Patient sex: F
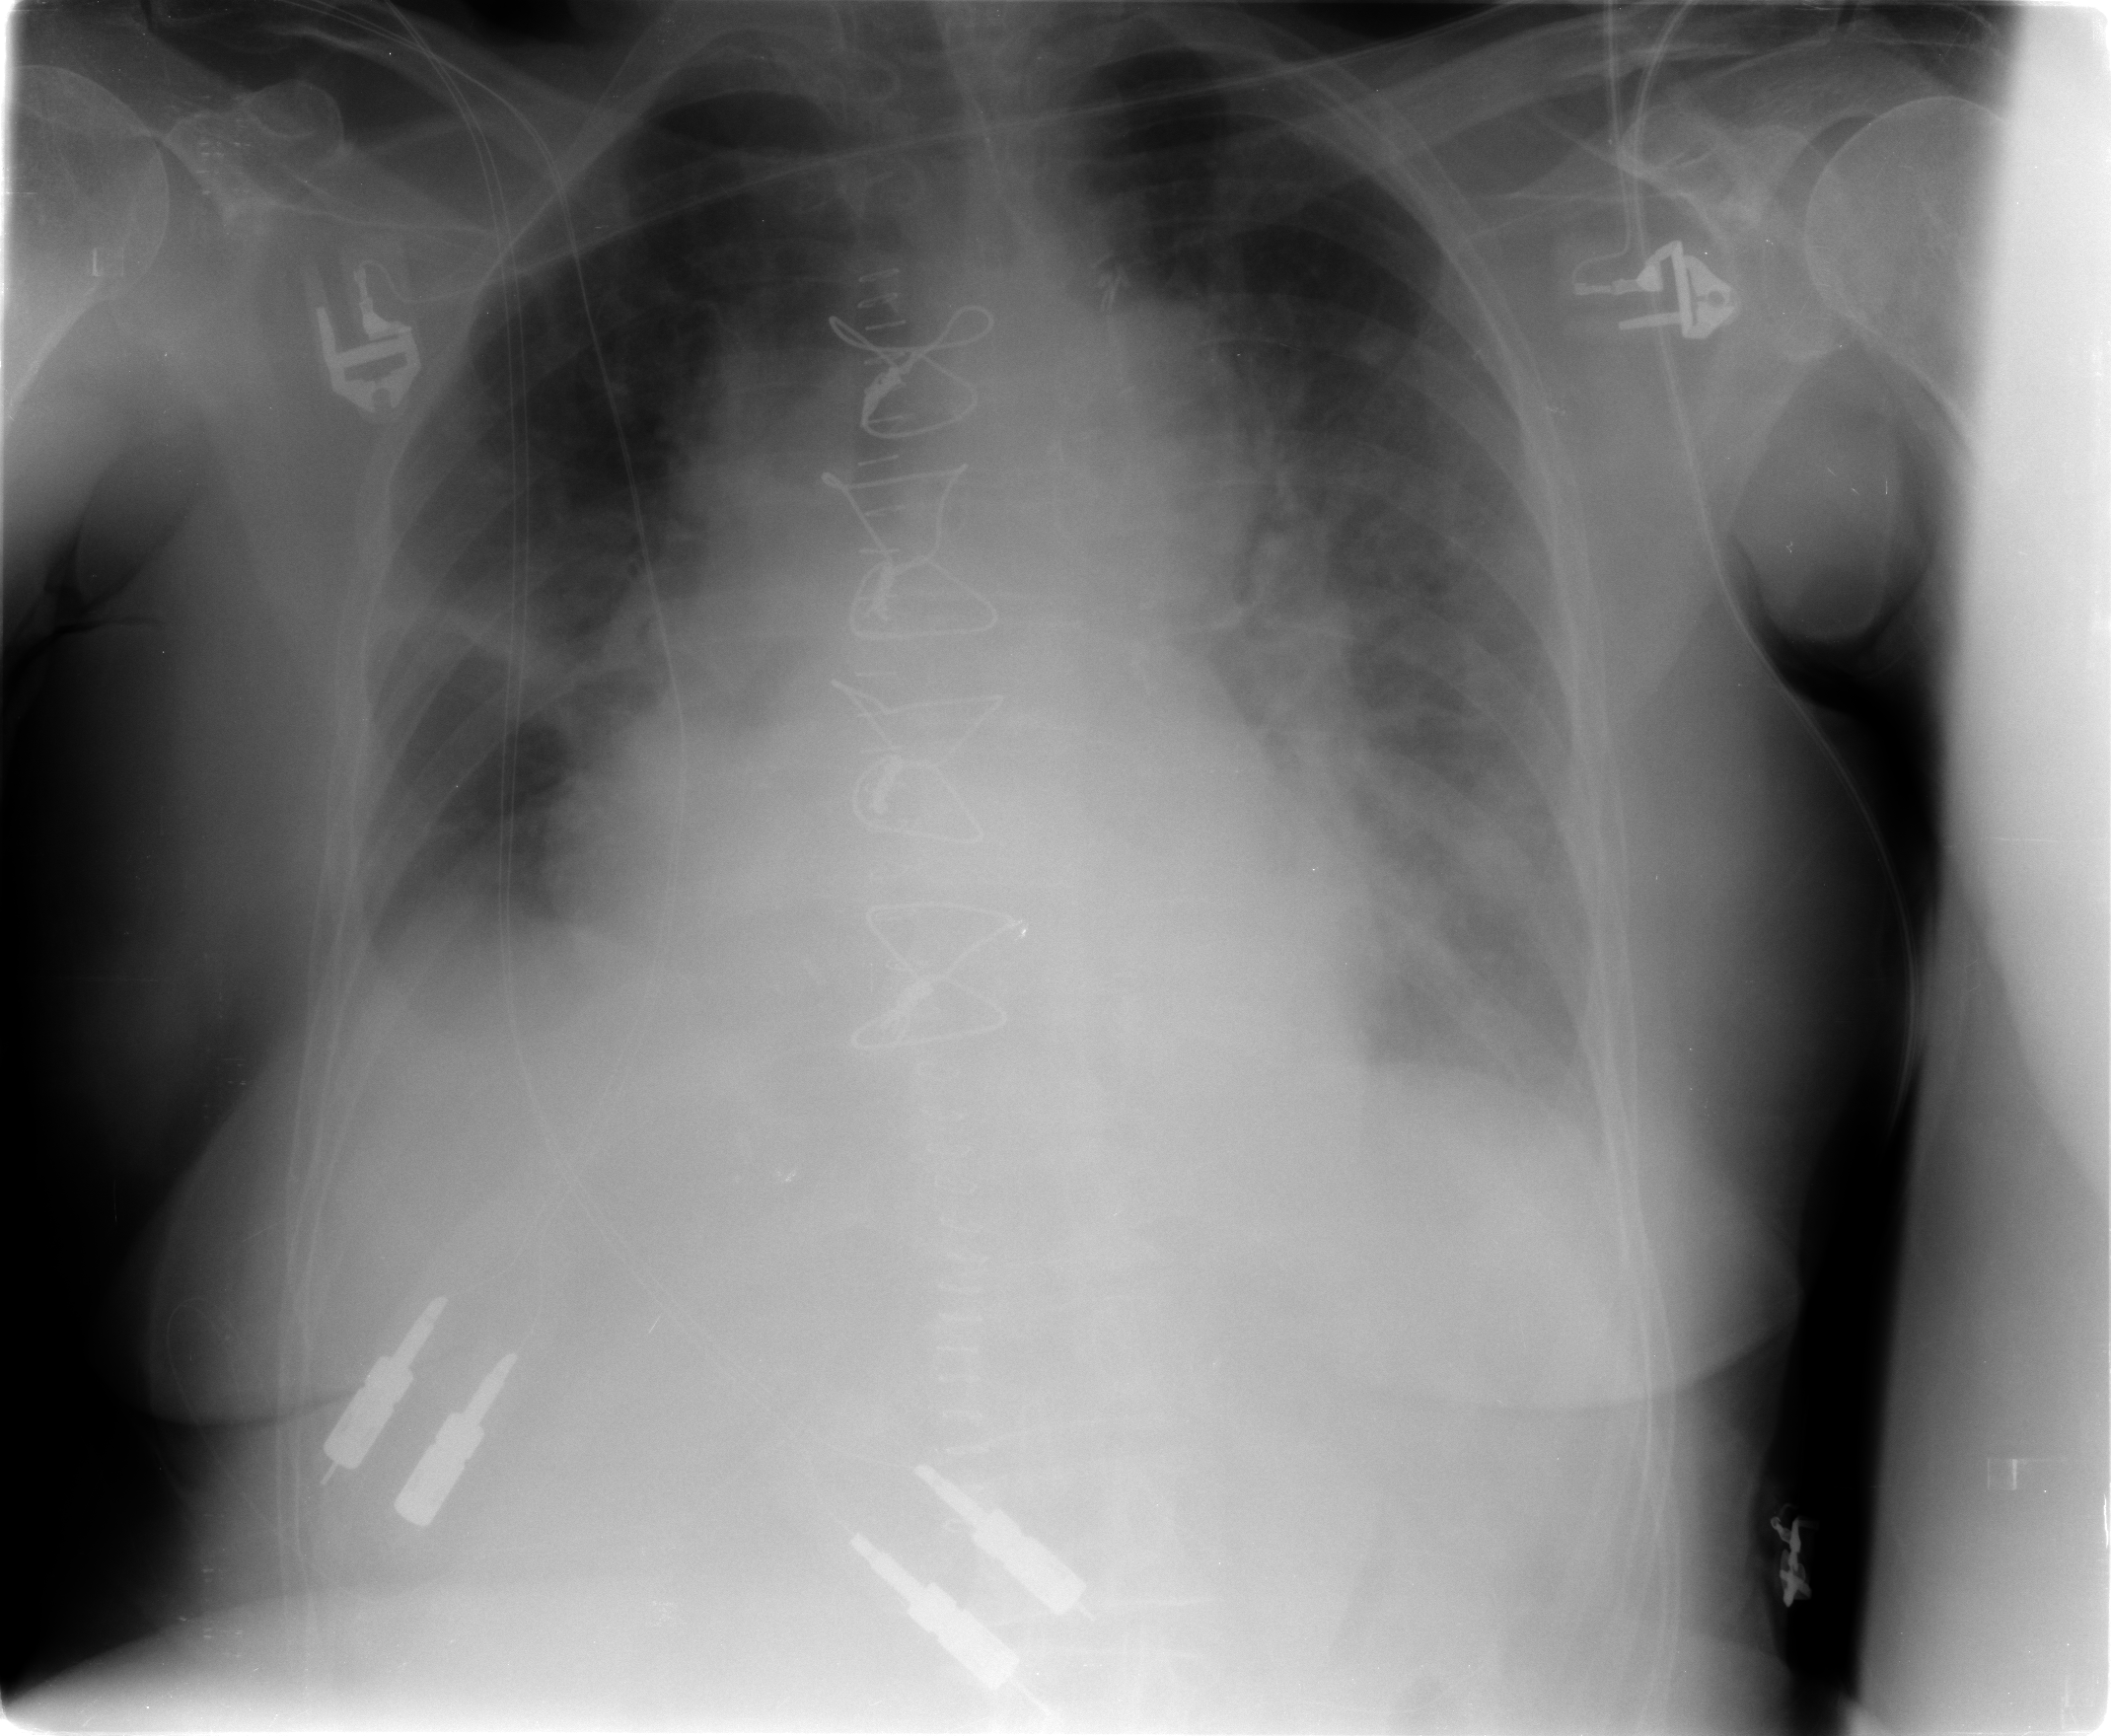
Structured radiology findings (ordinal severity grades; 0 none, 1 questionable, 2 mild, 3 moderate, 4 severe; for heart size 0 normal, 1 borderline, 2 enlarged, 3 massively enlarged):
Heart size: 2
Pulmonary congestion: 3
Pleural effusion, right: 2
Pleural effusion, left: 2
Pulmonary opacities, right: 0
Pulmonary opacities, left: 0
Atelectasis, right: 3
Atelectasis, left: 3